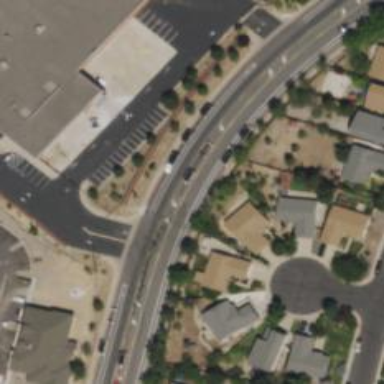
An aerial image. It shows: Tertiary road with asphalt surface and separate sidewalk.